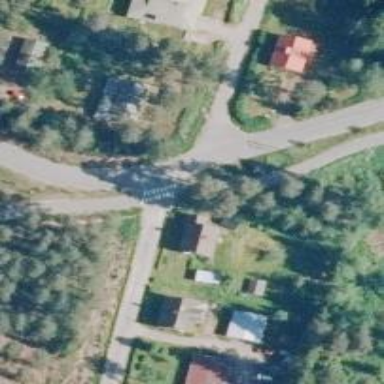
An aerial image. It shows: Marked road crossing.